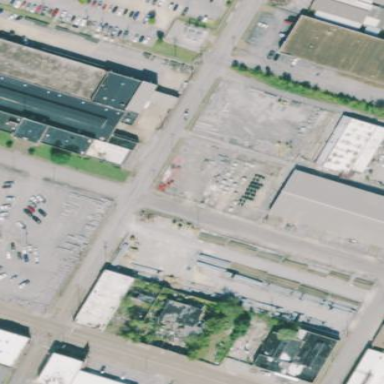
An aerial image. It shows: Industrial area.